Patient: sex F, age 76
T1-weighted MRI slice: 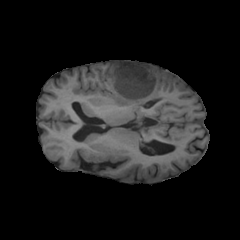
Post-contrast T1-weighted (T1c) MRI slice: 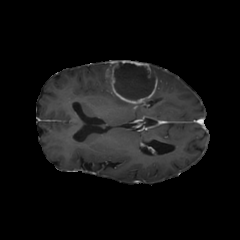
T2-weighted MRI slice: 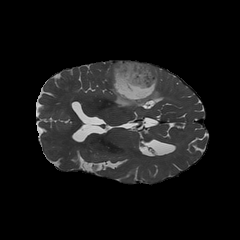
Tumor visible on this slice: yes
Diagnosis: Glioblastoma, IDH-wildtype
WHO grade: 4